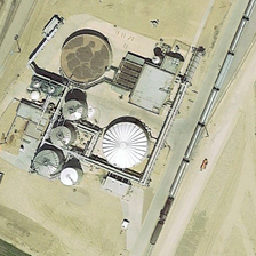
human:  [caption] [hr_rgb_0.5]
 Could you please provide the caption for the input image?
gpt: There is also a round umbrella jar on the ground.

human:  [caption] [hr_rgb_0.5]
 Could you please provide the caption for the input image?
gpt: The round tanks were tightly arranged.

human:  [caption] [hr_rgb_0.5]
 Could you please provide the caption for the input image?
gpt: There is also a round umbrella container on the ground.

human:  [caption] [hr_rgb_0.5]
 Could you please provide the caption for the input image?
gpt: There is also a round jar on the floor.

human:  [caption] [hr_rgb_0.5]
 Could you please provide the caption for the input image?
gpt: The round cans were stacked tightly.